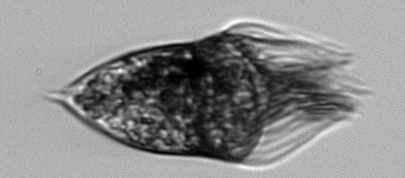
Label: Pelagostrobilidium